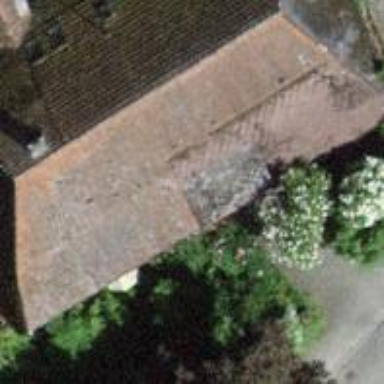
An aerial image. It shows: Farm building.